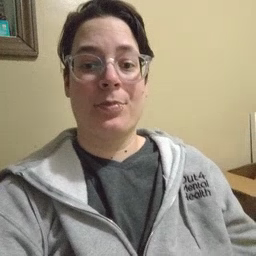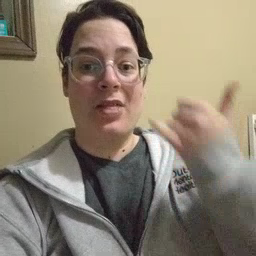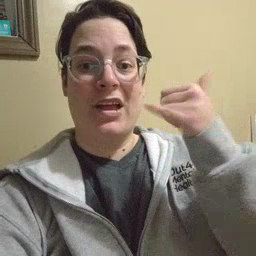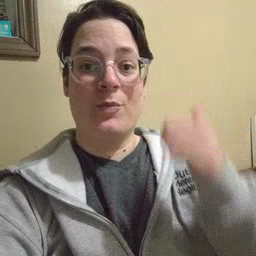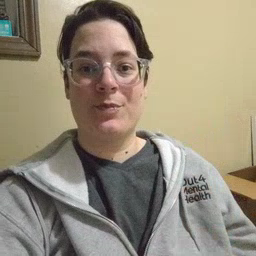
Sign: yellow